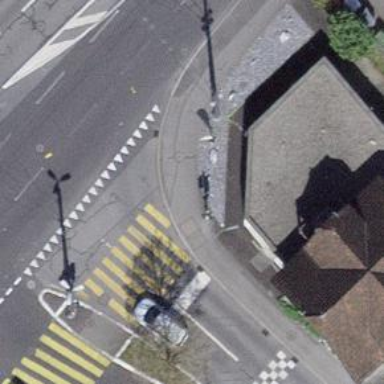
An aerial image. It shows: Kerb barrier.